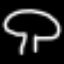
Label: mushroom